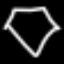
Label: diamond